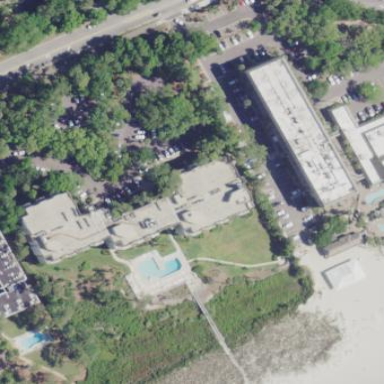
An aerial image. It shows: Beach resort building.